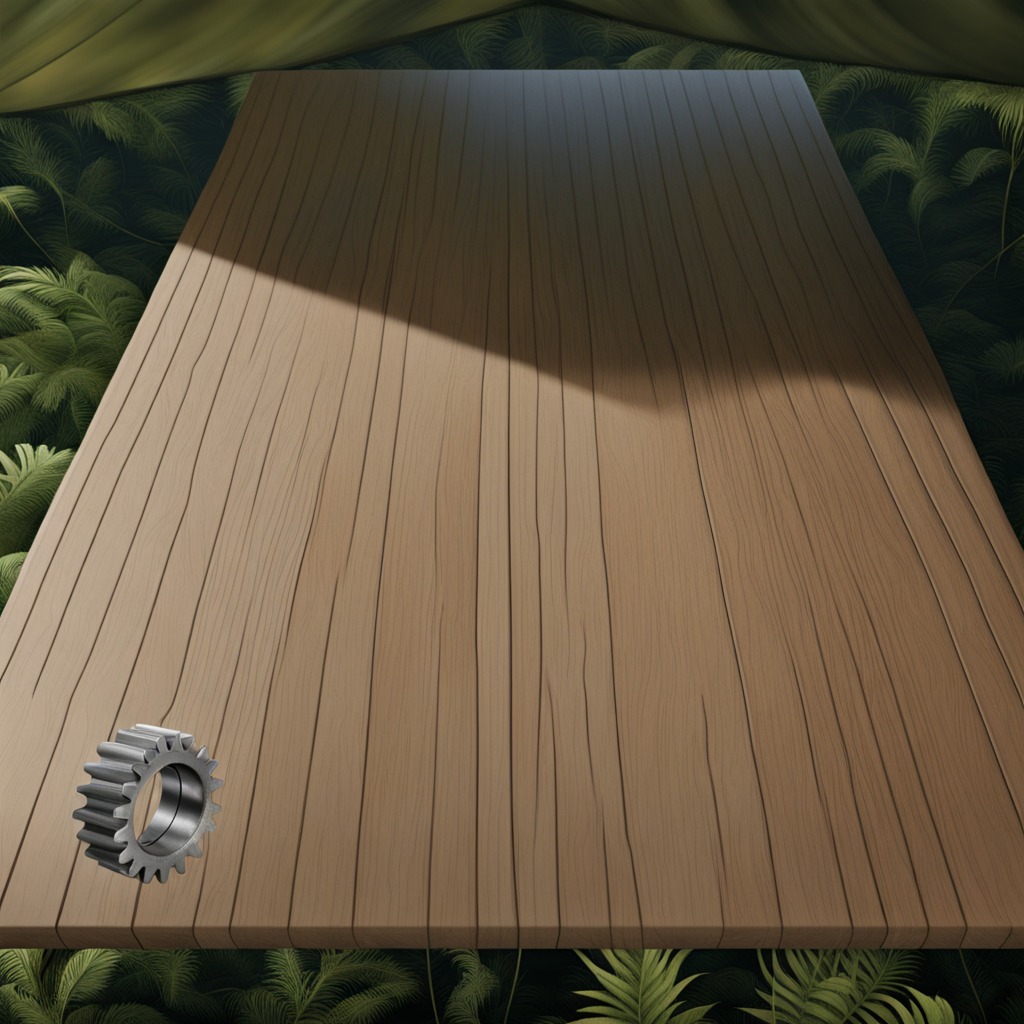
A steel gear with teeth is lying on a clean wooden table inside a jungle field workshop tent humid ambient light worn but